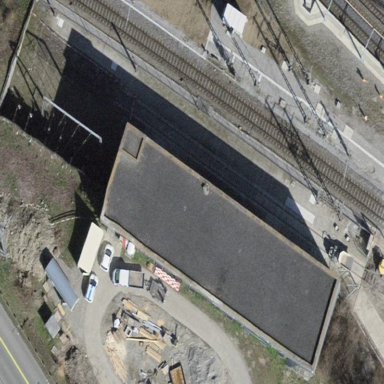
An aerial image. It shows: Traction substation.